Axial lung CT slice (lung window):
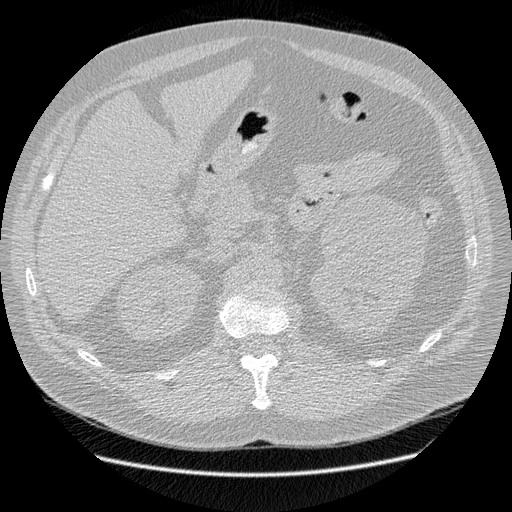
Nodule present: no